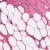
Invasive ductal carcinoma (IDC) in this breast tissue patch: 0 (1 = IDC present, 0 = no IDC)